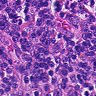
Metastatic tissue present: no